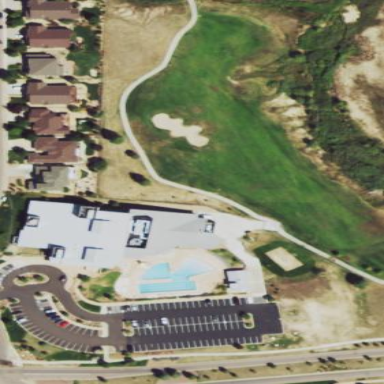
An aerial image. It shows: Rough grassy area used for golf.